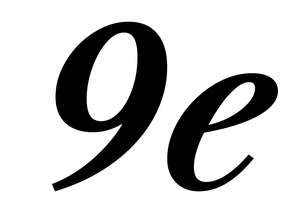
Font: LibreCaslonText-Italic_SemiBold_Italic